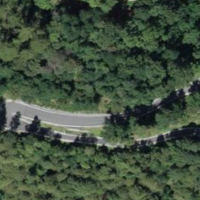
EUNIS habitat code: 43
Species observed at this site:
Capreolus capreolus